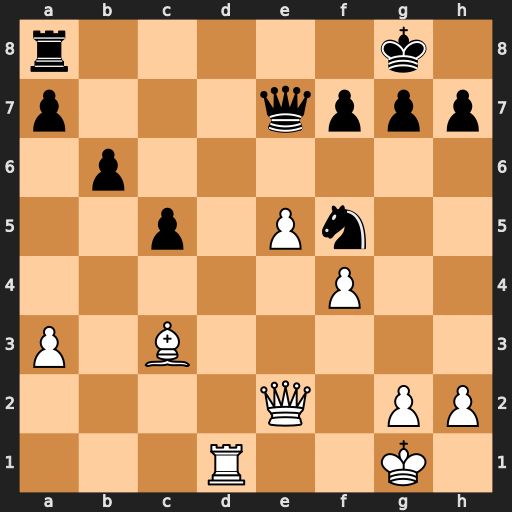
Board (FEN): r5k1/p3qppp/1p6/2p1Pn2/5P2/P1B5/4Q1PP/3R2K1
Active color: w
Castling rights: -
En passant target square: -
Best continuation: Qe4 Rd8 Rxd8+ Qxd8 Qxf5